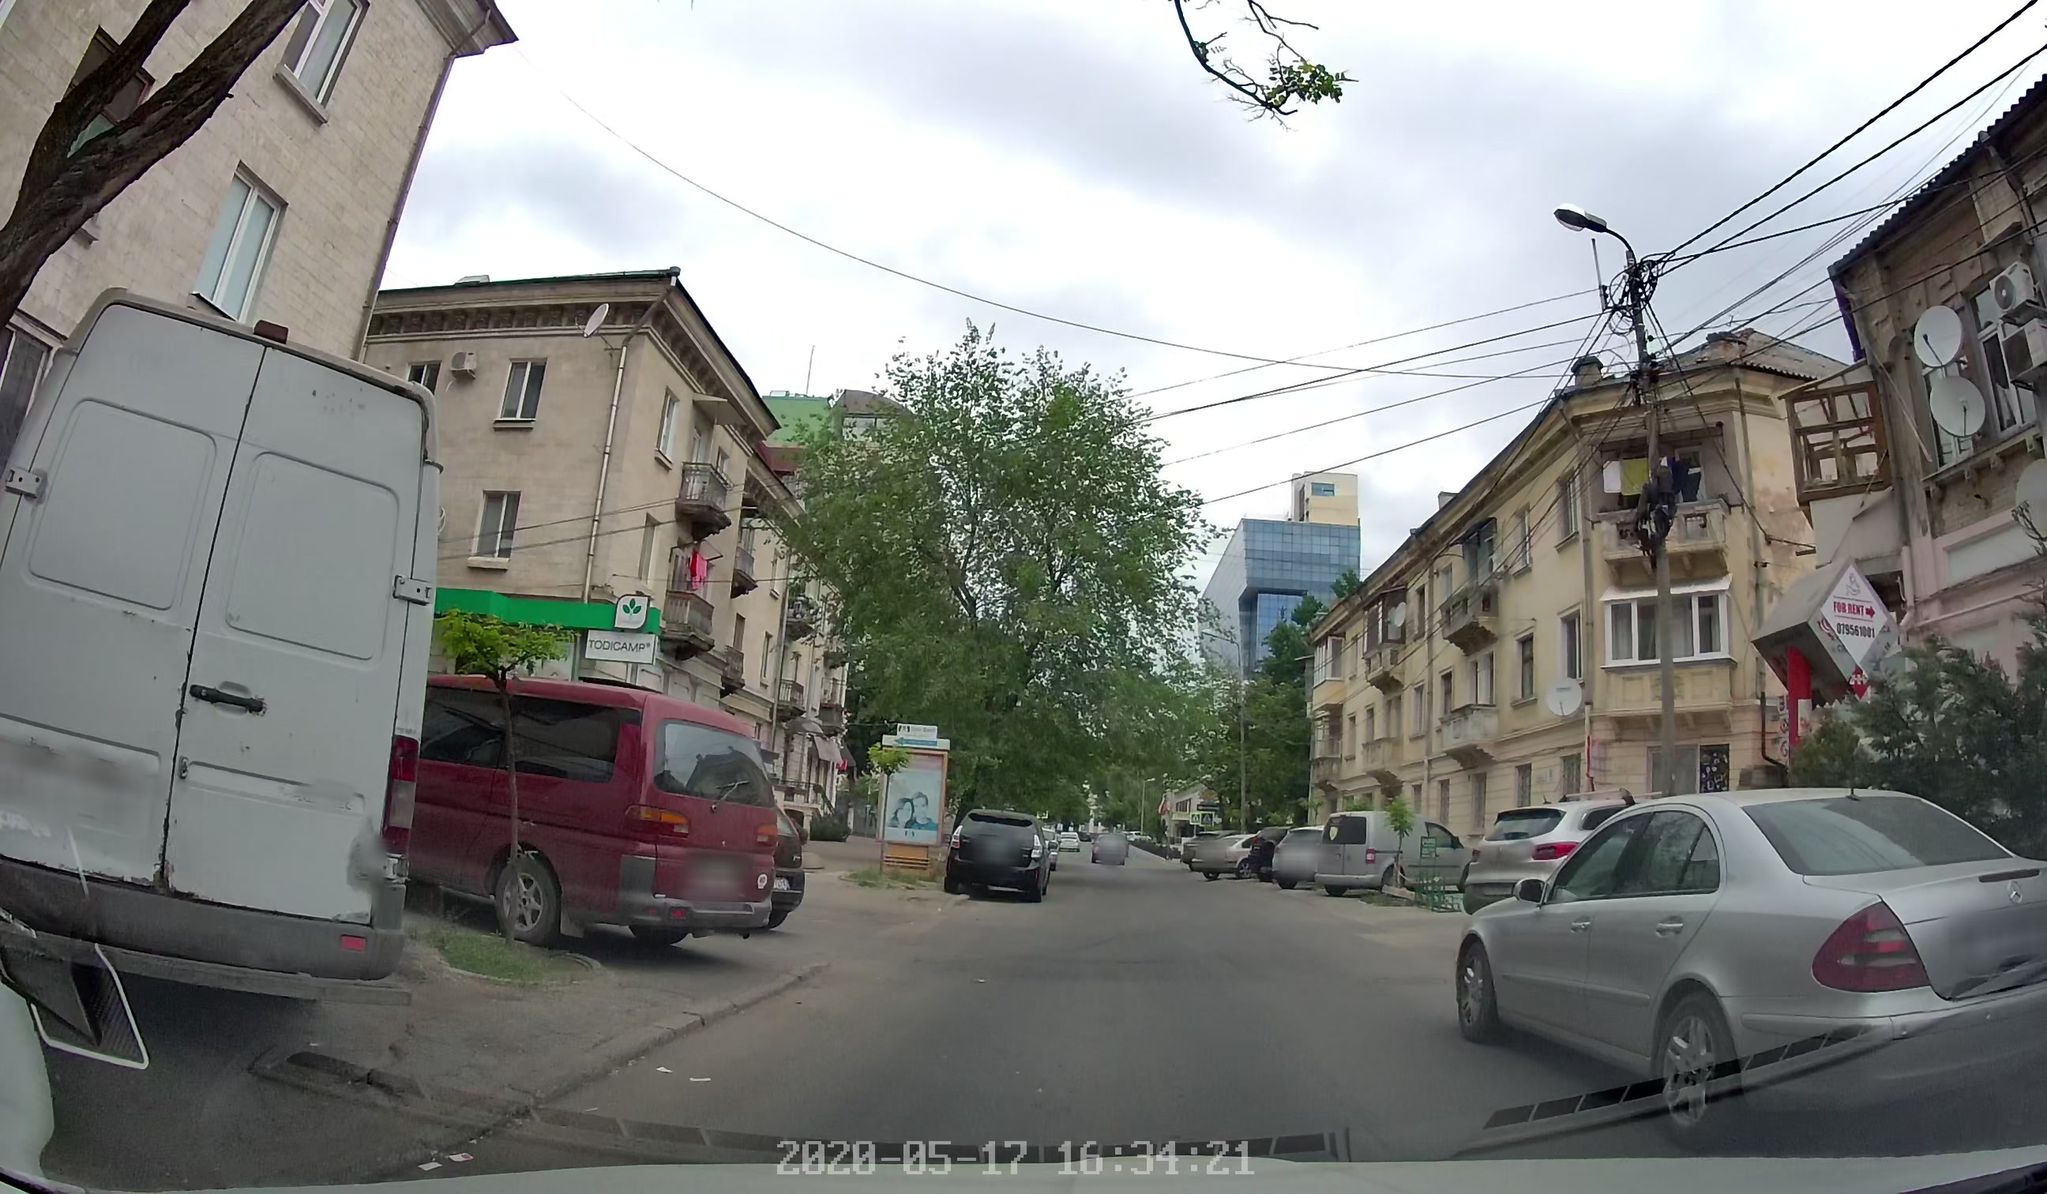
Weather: cloudy
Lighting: day
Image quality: good
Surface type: driving surface
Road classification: residential
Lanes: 2
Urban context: urban centre
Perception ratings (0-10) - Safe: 5.41, Lively: 5.22, Beautiful: 3.75, Boring: 2.61, Depressing: 7.03, Wealthy: 5.14